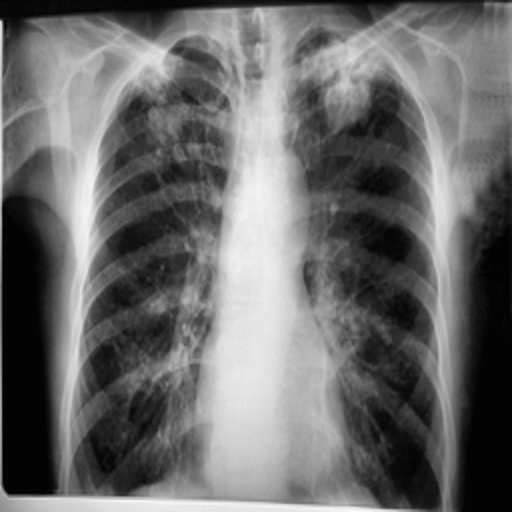
Finding: TUBERCULOSIS